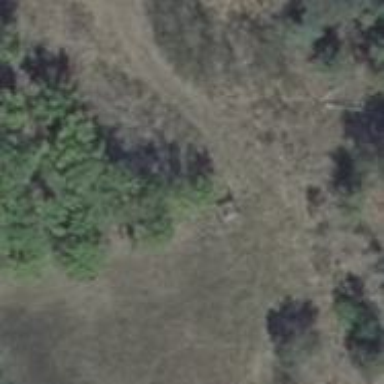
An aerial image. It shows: Hunting stand.